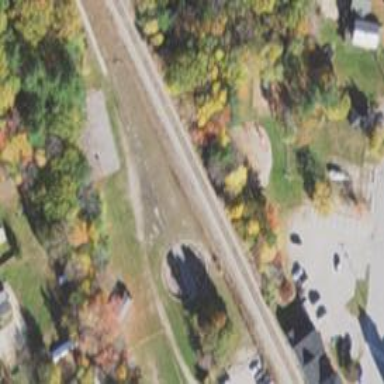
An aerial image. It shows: Abandoned railway.